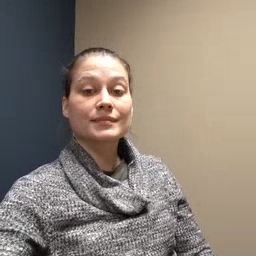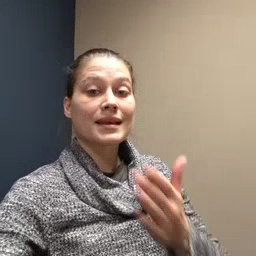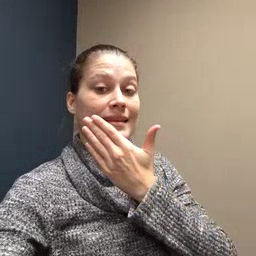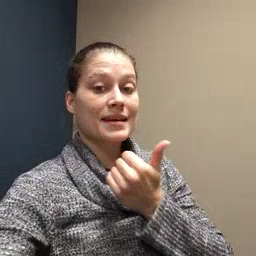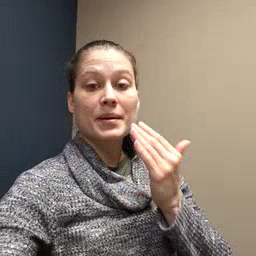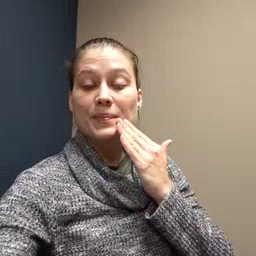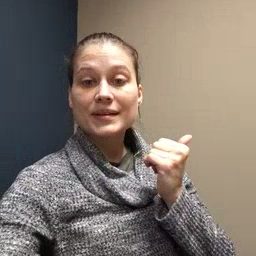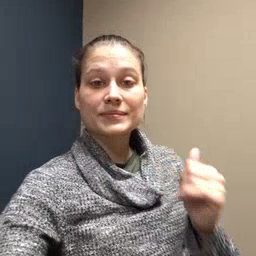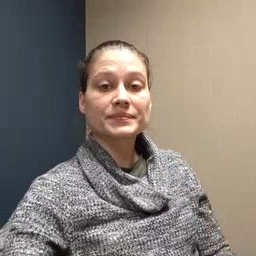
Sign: napkin